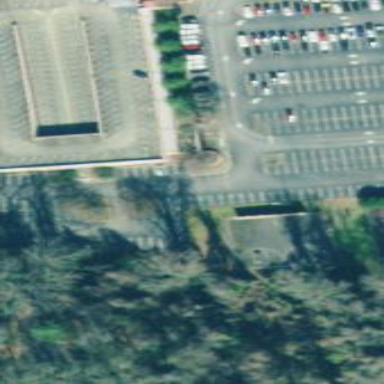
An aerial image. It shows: Multi-storey parking building.